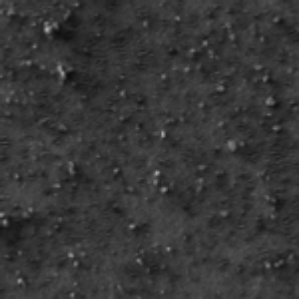
Label: frost